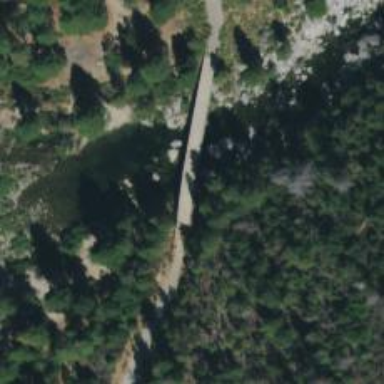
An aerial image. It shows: Track road with beam bridge.